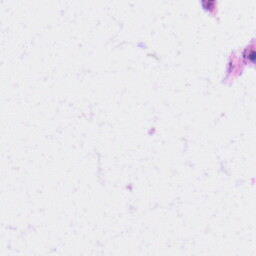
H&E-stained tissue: Liver